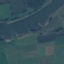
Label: River